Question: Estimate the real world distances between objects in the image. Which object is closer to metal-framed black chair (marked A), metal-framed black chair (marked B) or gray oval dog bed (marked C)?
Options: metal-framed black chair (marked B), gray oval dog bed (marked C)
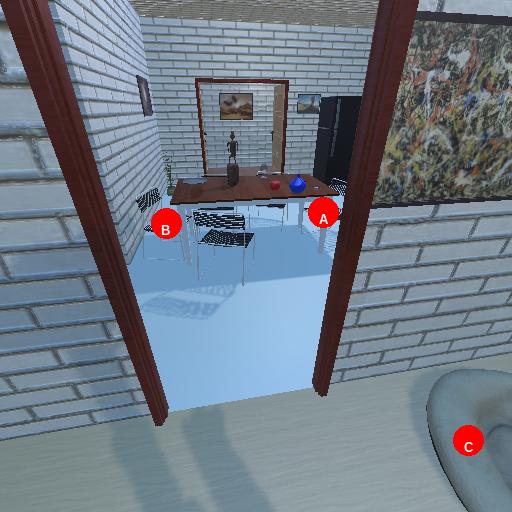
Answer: metal-framed black chair (marked B)